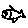
Label: fish